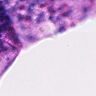
Metastatic tissue present: no